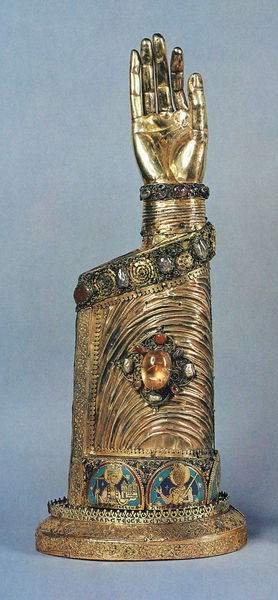
Titel: Armreliquiar
Standort: Herstellungsort: Köln (EU - D - NRW)
Institution: Köln, St. Gereon
Schlagwörter: blau, hand, daumen, finger, schmuck, arm, falten, sockel, steine, ärmel, kirche, gold, mantel, edelsteine, skulptur, figuren, erhaben, dekoration, zeigefinger, ornamente, metall, vergoldet, kreuz, religiös, edelstein, heilige, email, fassung, reliquie, wertvoll, kostbar, bernstein, guß, barbara, apostel, reliquiar, ziselierung, goldschmiedearbeit, limoges, juwel, 1300, relique, armreliquie, altgläubig